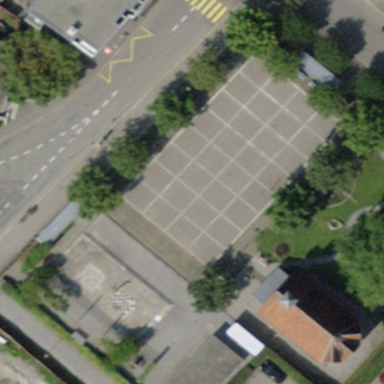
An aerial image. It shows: Square.